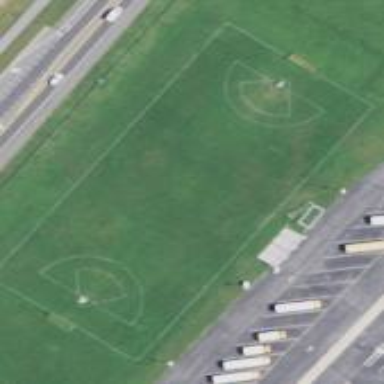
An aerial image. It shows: American football pitch for leisure and sport activities.